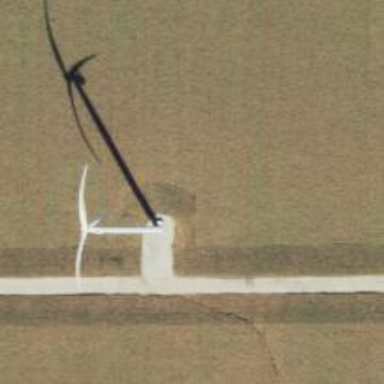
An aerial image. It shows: Wind generator powered by wind. The generator type is horizontal axis and it uses wind turbines.